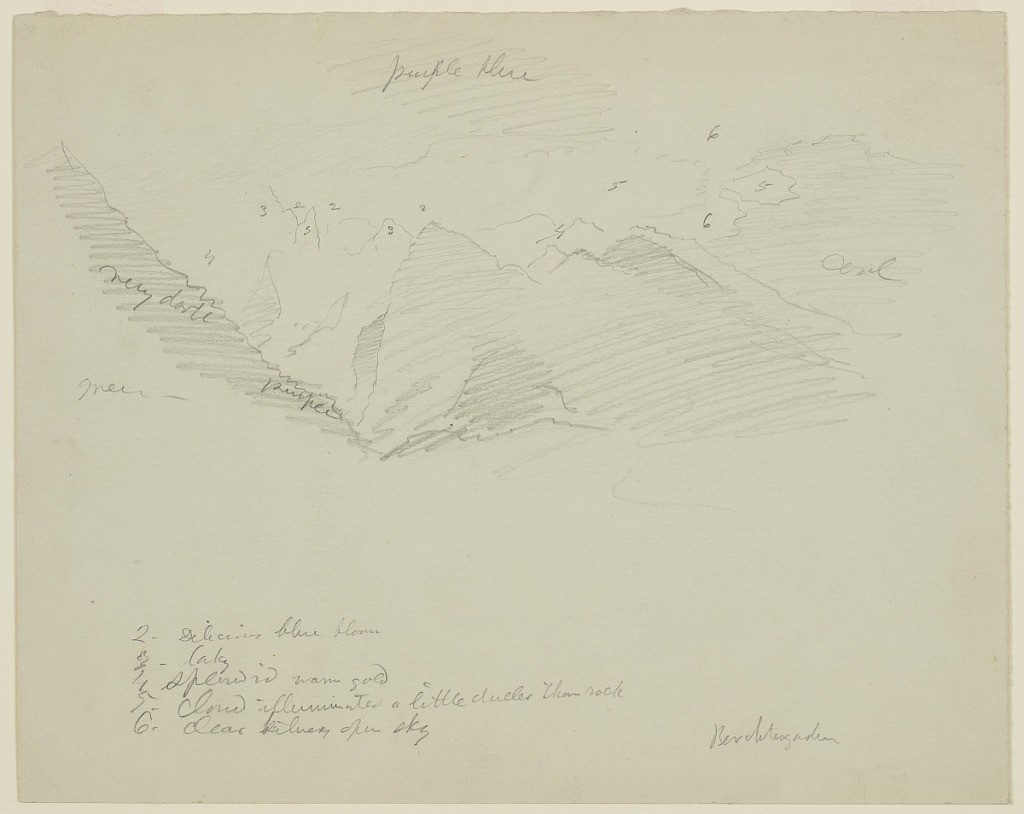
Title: Mountains near Berchtesgaden, Bavaria (Germany)
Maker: Frederic Edwin Church, American, 1826–1900
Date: June–July 1868
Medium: Graphite on light green wove paper
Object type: Drawing
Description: Landscape sketch showing a loosely rendered view of alpine mountains around Berchtesgaden, present-day Germany. At center, a dark, sharp peak appears to be foremost summit in a ridge that extends into the background at left and right, where multiple serrated peaks are visible. At left, a heavily wooded ridge in the middle distance at left descends toward the center. Above, a mix of puffy clouds inhabit an otherwise clear and open sky.